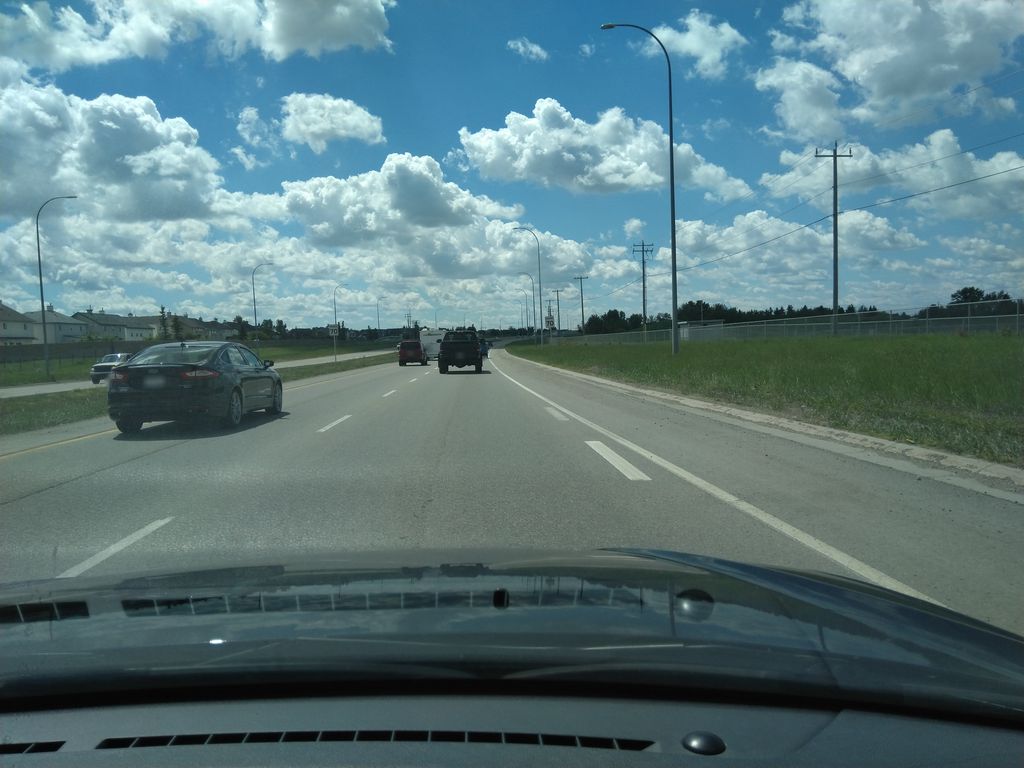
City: calgary